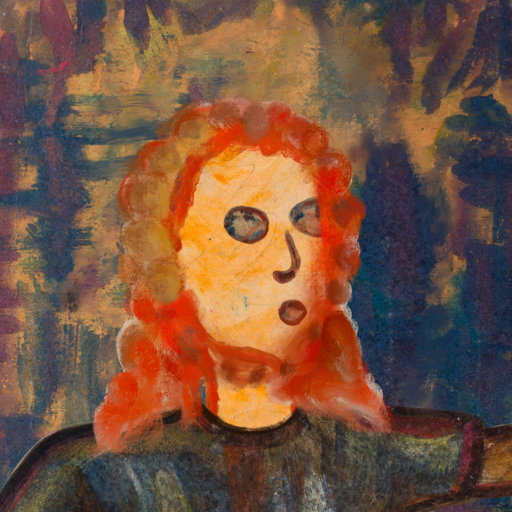
Background: InTheSun, Head And Neck Side: Experience, Face Side: Orphan, Bust: Mosgoul, Hair Side: Rupkatha, Head Accessory: Blank, Second Necklace: Blank, Necklace: Blank, Baby: Blank